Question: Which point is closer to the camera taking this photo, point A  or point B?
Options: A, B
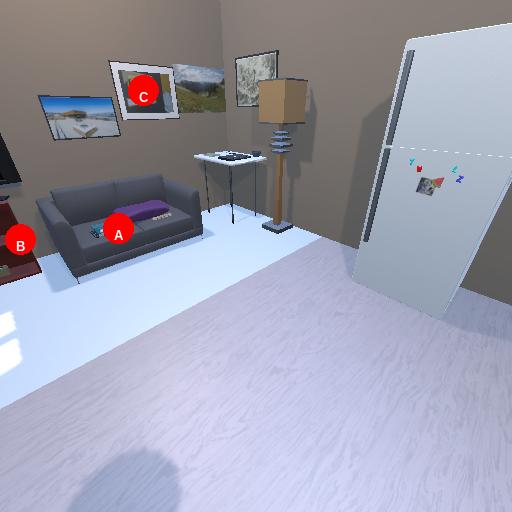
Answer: A